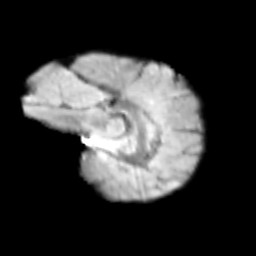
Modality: T2w
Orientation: sagittal
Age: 11
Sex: female
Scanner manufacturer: siemens
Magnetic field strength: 3 T
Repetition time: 3.8 s
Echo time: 0.07 s